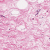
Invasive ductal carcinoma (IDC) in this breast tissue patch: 0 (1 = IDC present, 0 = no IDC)